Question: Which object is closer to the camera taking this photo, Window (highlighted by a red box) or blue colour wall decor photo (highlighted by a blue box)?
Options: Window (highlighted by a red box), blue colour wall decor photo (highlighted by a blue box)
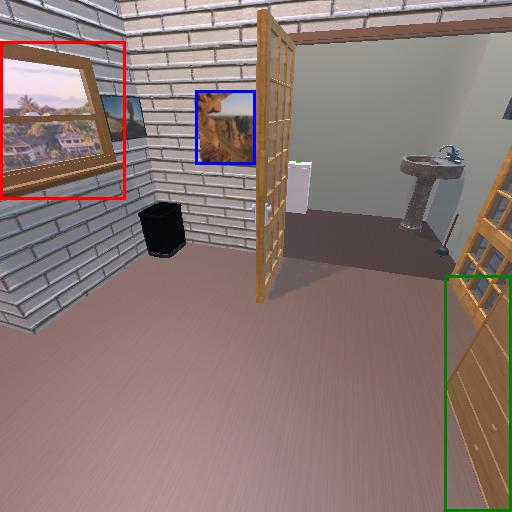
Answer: Window (highlighted by a red box)